Field crop: maize
Growth stage: 2
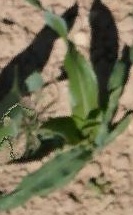
Species: maize